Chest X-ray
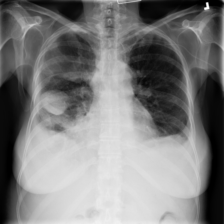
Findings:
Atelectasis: negative
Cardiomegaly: negative
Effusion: negative
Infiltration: negative
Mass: negative
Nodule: negative
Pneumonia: negative
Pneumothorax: negative
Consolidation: negative
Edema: negative
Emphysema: negative
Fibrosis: negative
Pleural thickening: negative
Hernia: negative